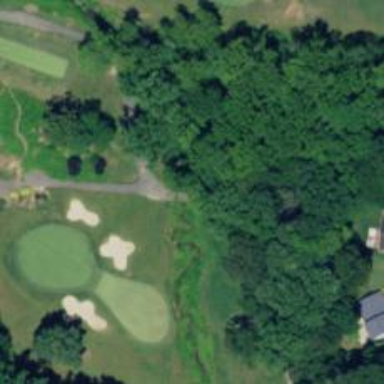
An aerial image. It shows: Path for both roads and golfers.